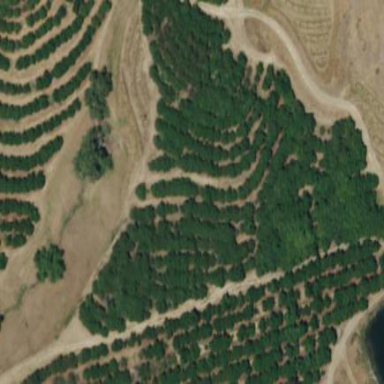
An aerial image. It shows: Orchard.